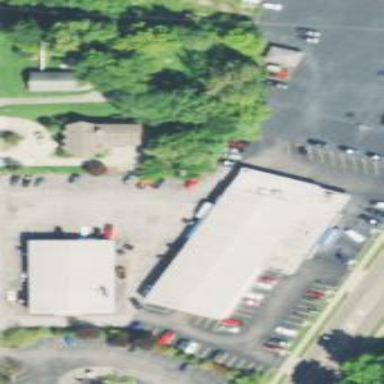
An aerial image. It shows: Parking area.